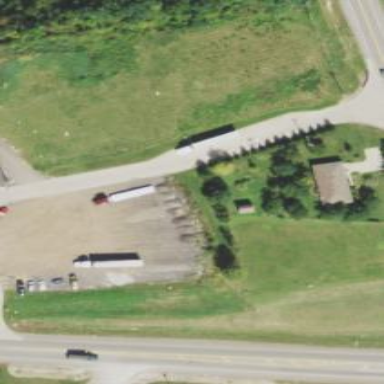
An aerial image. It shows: Parking area with gravel surface.